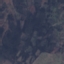
Label: HerbaceousVegetation